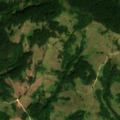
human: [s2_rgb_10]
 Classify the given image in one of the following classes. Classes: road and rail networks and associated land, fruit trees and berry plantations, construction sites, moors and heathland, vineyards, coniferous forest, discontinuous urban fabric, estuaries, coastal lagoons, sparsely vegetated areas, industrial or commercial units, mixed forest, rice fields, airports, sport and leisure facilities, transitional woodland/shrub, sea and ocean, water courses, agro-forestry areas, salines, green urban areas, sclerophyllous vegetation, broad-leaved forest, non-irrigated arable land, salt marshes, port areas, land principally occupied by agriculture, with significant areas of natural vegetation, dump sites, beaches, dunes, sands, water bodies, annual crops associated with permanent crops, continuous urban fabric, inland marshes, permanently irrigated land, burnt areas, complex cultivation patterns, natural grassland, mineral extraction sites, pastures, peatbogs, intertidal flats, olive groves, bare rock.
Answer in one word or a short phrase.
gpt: broad-leaved forest, natural grassland, transitional woodland/shrub